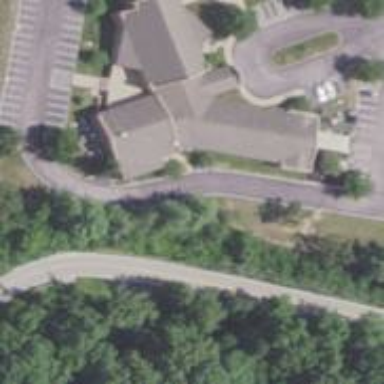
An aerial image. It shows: Building that serves as place of worship.